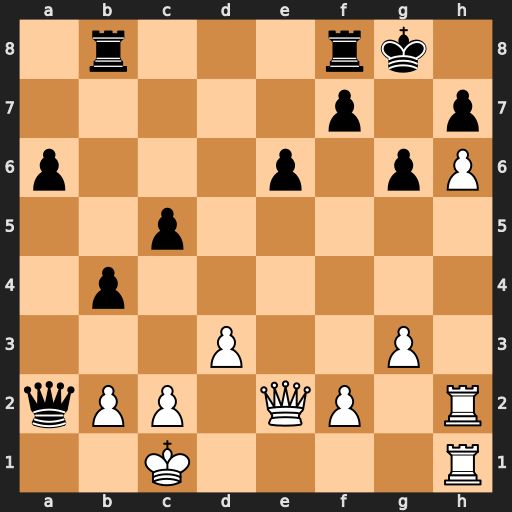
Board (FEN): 1r3rk1/5p1p/p3p1pP/2p5/1p6/3P2P1/qPP1QP1R/2K4R
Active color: w
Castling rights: -
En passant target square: -
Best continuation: Qe5 f6 Qc7 Rf7 Qxb8+